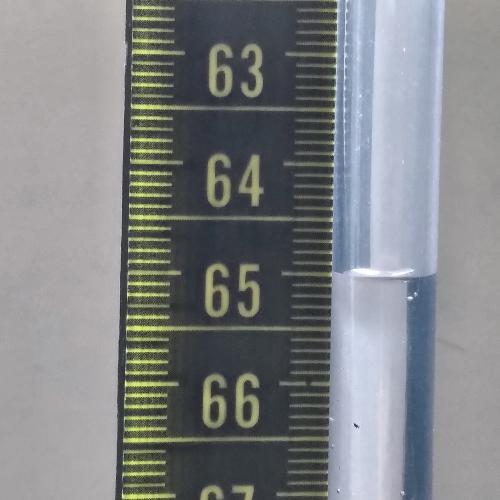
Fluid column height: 65.0 cm